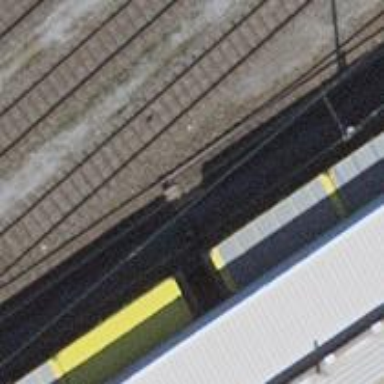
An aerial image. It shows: Railway switch.